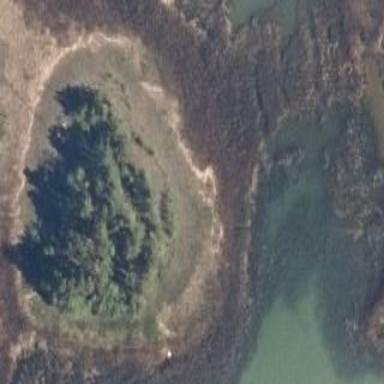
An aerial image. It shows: Islet located along the natural coastline.